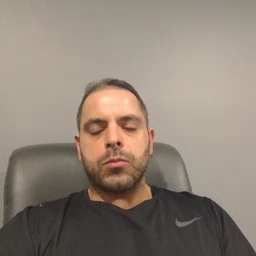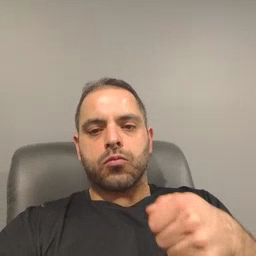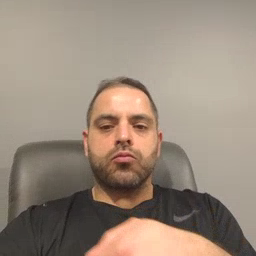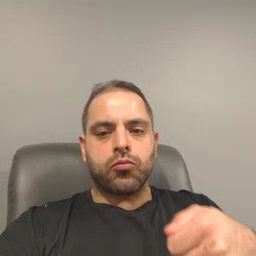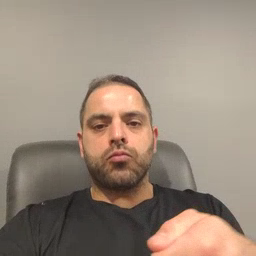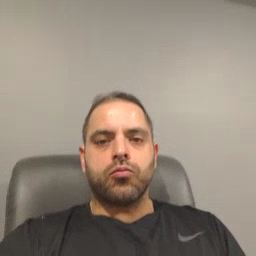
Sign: vacuum